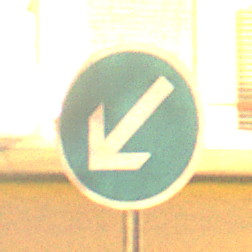
Verkehrszeichen: VorgeschriebeneVorbeifahrtLinks
Umgebung: Outdoor, Urban
Tageszeit: Night
Wetter: Clear
Licht: Artificial
Jahreszeit: NotSpecified
Kontrast: HighContrast